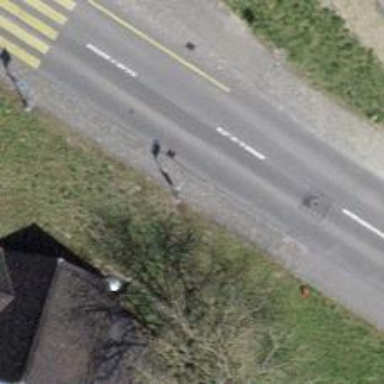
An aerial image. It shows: Bus stop with platform for public transport.